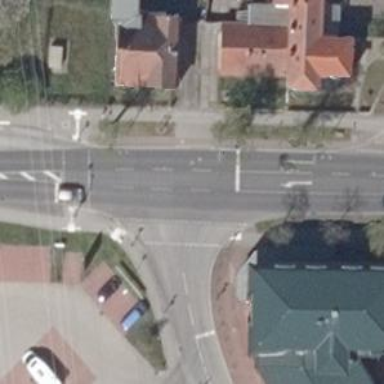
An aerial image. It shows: Road with traffic signals.